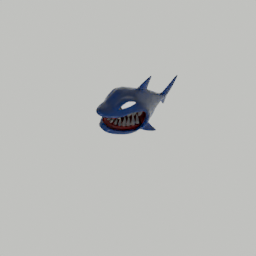
Label: animals